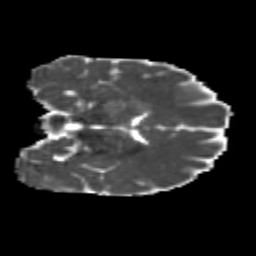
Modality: MD
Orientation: coronal
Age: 22
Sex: female
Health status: healthy
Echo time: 0.074 s